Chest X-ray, AP view. Patient: 16 years old, sex M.
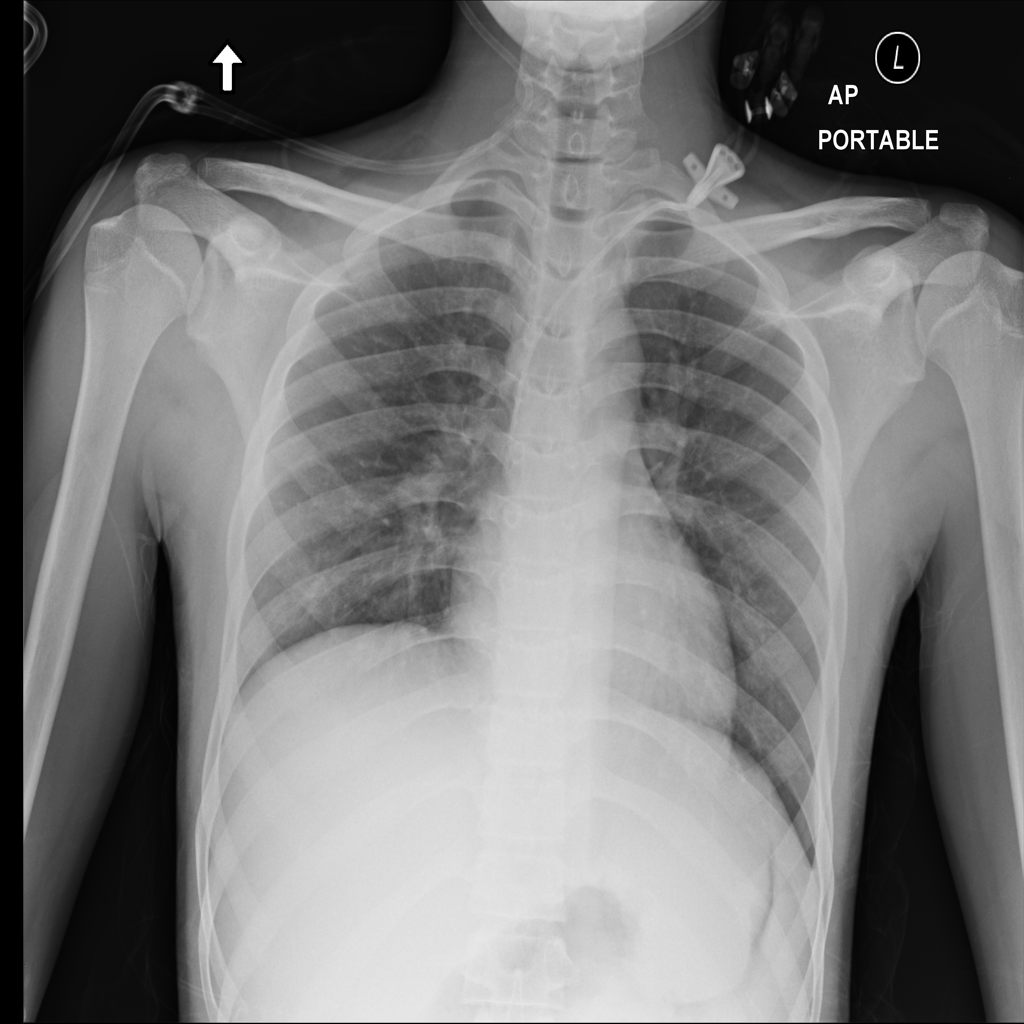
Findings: No Finding